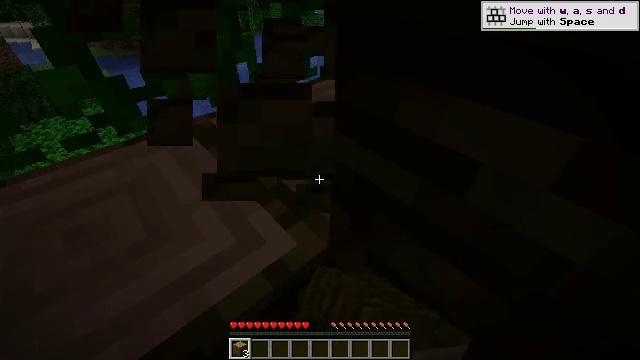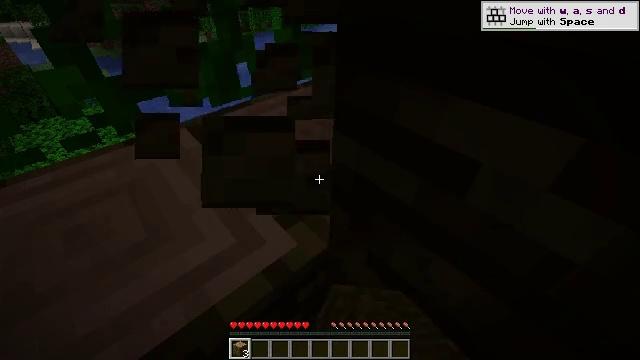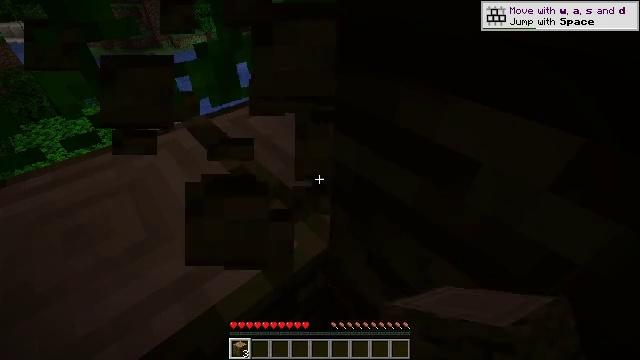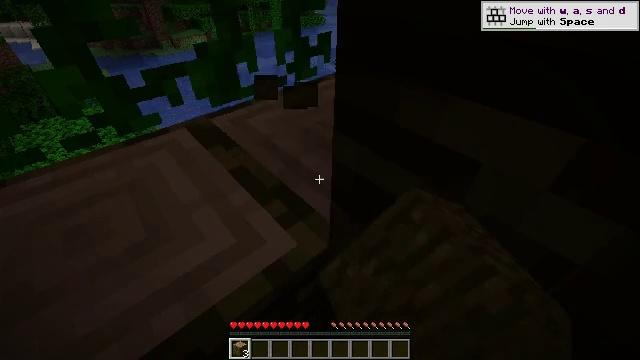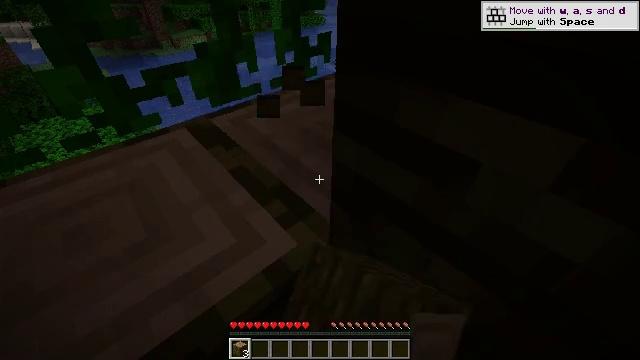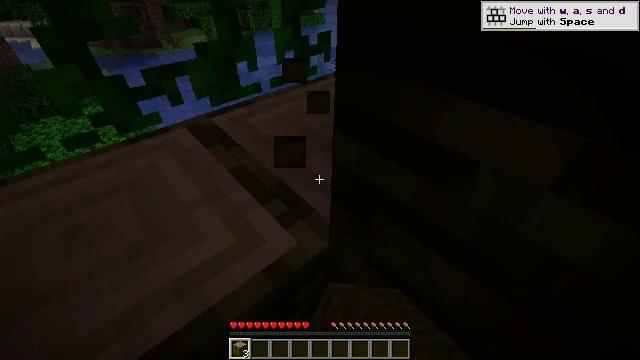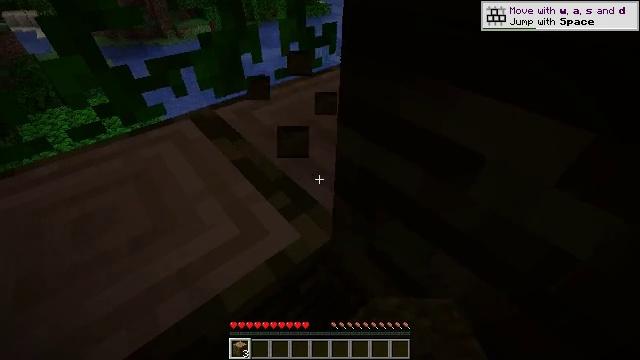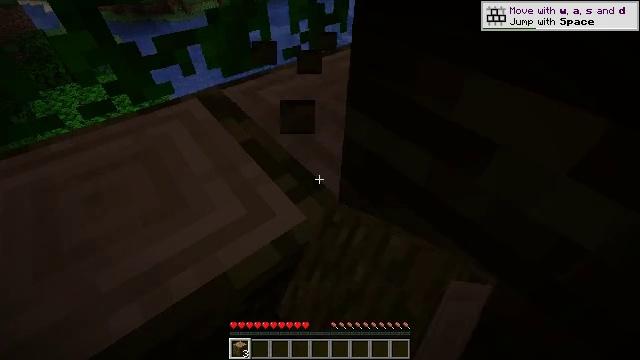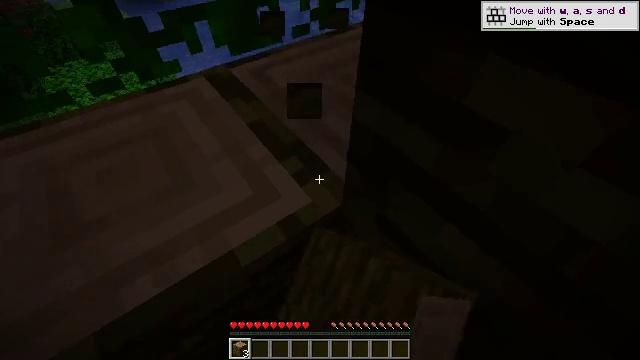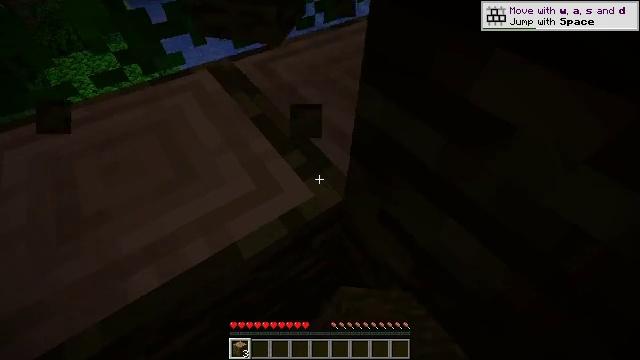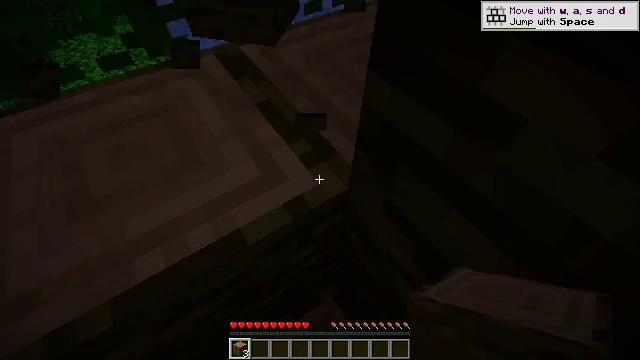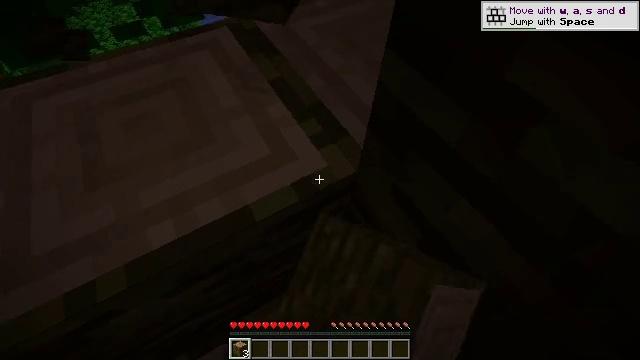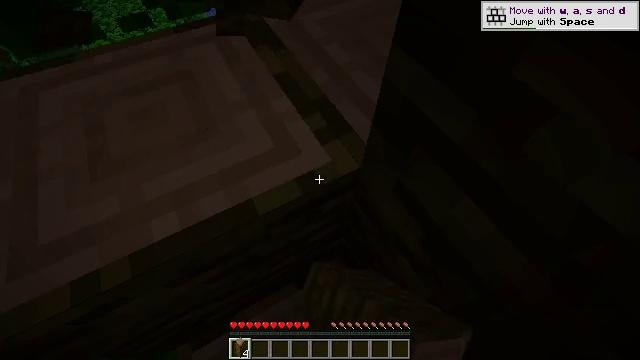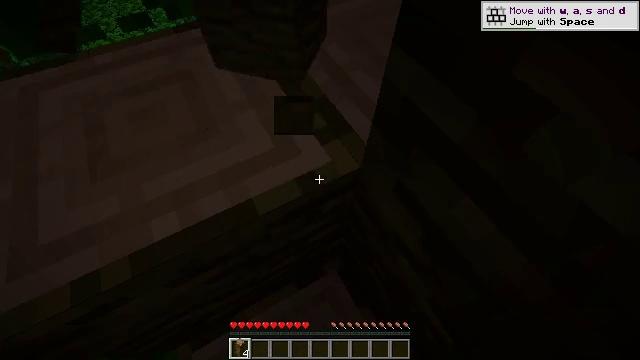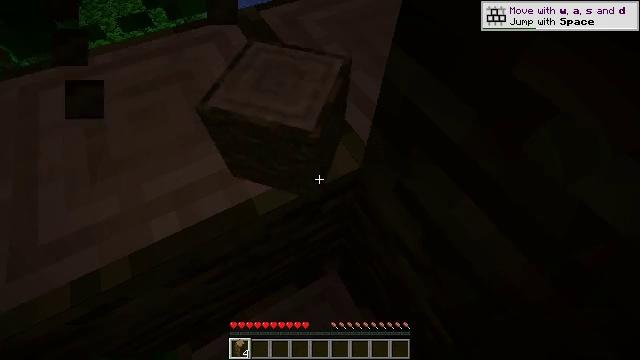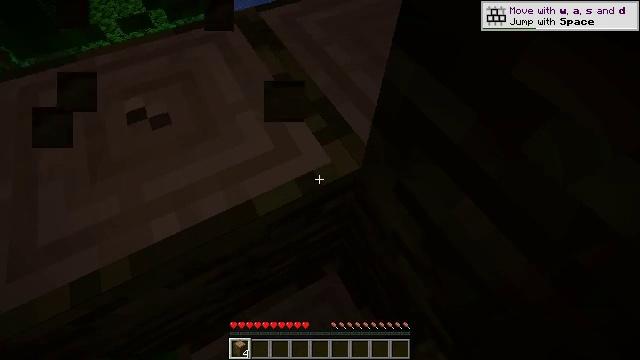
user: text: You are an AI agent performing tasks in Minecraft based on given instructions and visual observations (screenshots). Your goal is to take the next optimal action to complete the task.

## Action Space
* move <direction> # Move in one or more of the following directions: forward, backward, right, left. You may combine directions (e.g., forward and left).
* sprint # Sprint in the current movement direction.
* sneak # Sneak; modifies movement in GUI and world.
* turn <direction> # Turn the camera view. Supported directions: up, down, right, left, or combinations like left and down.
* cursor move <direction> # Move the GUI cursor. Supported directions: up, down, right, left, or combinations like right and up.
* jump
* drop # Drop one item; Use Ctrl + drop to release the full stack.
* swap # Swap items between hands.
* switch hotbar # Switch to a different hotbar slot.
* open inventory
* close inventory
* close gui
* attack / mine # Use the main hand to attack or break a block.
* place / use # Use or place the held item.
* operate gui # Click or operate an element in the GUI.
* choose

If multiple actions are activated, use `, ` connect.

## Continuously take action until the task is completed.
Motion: motion action
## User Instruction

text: Use an axe to chop the jungle log.
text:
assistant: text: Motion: attack / mine
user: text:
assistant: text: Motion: attack / mine
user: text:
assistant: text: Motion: attack / mine
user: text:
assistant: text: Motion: attack / mine
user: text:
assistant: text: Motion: attack / mine
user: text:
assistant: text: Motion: turn left and down, attack / mine
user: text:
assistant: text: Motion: turn left and down, attack / mine
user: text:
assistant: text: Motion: turn left and down, attack / mine
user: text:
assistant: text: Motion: turn down, attack / mine
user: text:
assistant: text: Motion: turn left and down, attack / mine
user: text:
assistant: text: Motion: turn left and down, attack / mine
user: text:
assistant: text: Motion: turn left and down, attack / mine
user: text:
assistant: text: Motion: attack / mine
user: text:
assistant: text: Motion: attack / mine
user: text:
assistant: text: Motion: attack / mine
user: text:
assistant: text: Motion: attack / mine
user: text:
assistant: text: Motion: attack / mine
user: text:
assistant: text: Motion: attack / mine
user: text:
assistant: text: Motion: attack / mine
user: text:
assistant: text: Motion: attack / mine
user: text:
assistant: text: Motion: attack / mine
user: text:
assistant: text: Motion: attack / mine
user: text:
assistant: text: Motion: attack / mine
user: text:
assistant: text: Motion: attack / mine
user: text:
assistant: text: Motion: attack / mine
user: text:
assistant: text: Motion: attack / mine
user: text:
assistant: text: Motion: attack / mine
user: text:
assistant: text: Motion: attack / mine
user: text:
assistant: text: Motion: attack / mine
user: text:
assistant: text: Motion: attack / mine